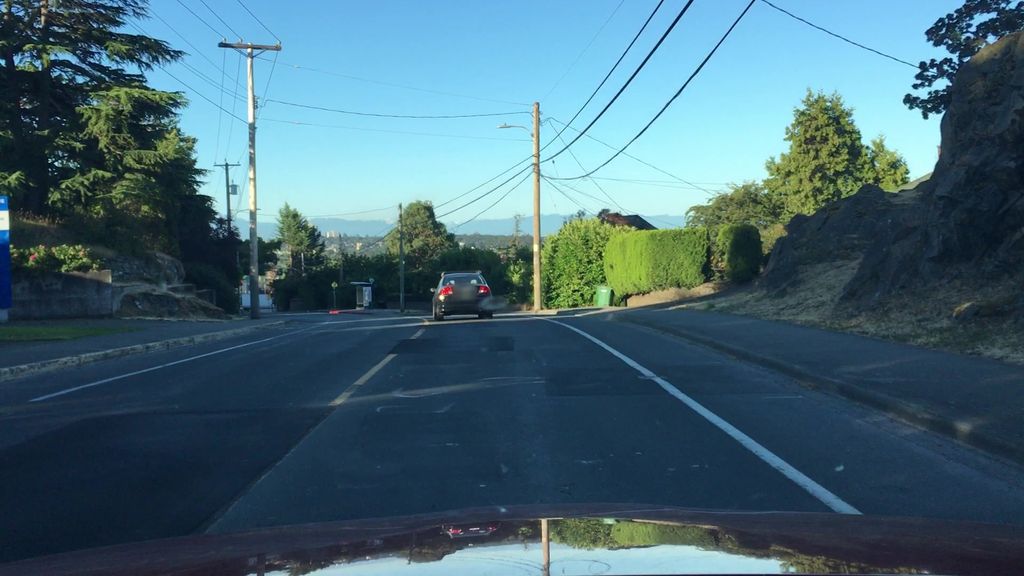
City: victoria